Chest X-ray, PA view. Patient: 51 years old, sex F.
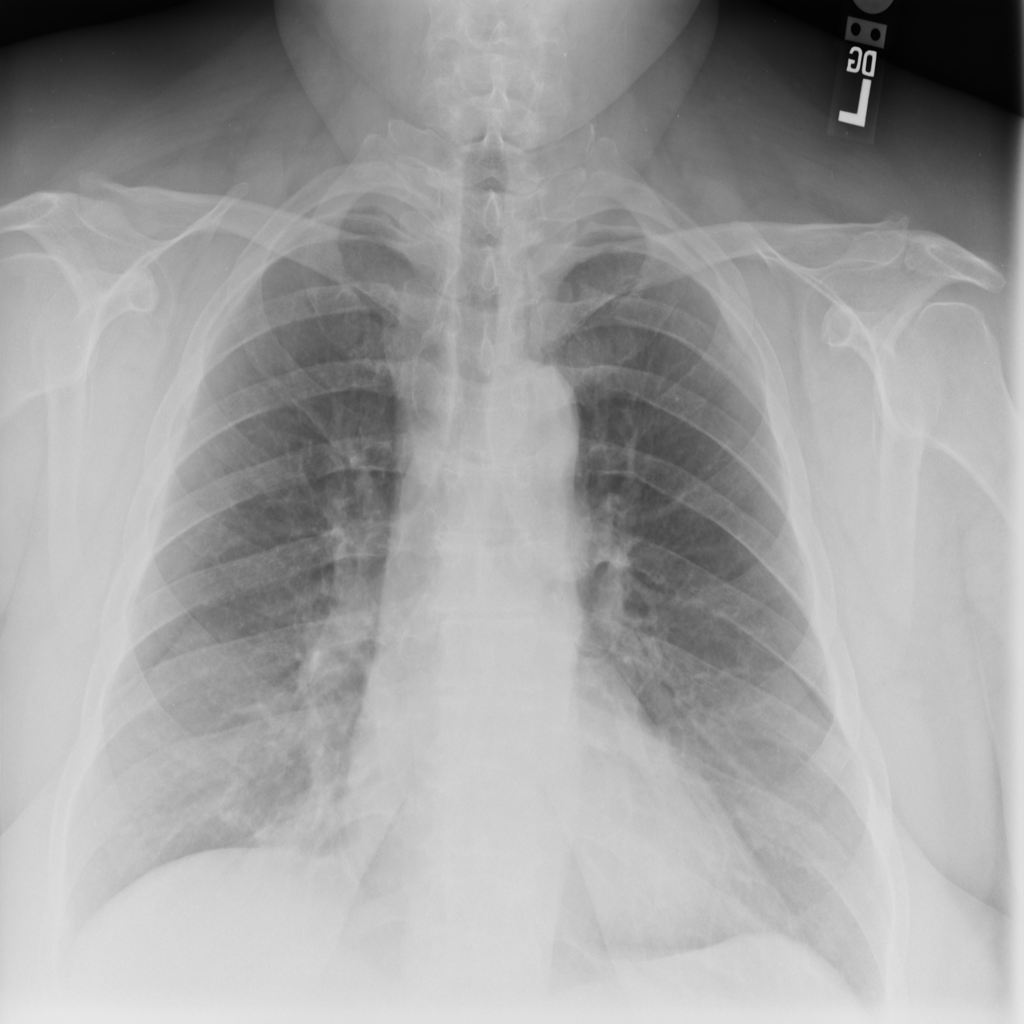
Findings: Pleural_Thickening